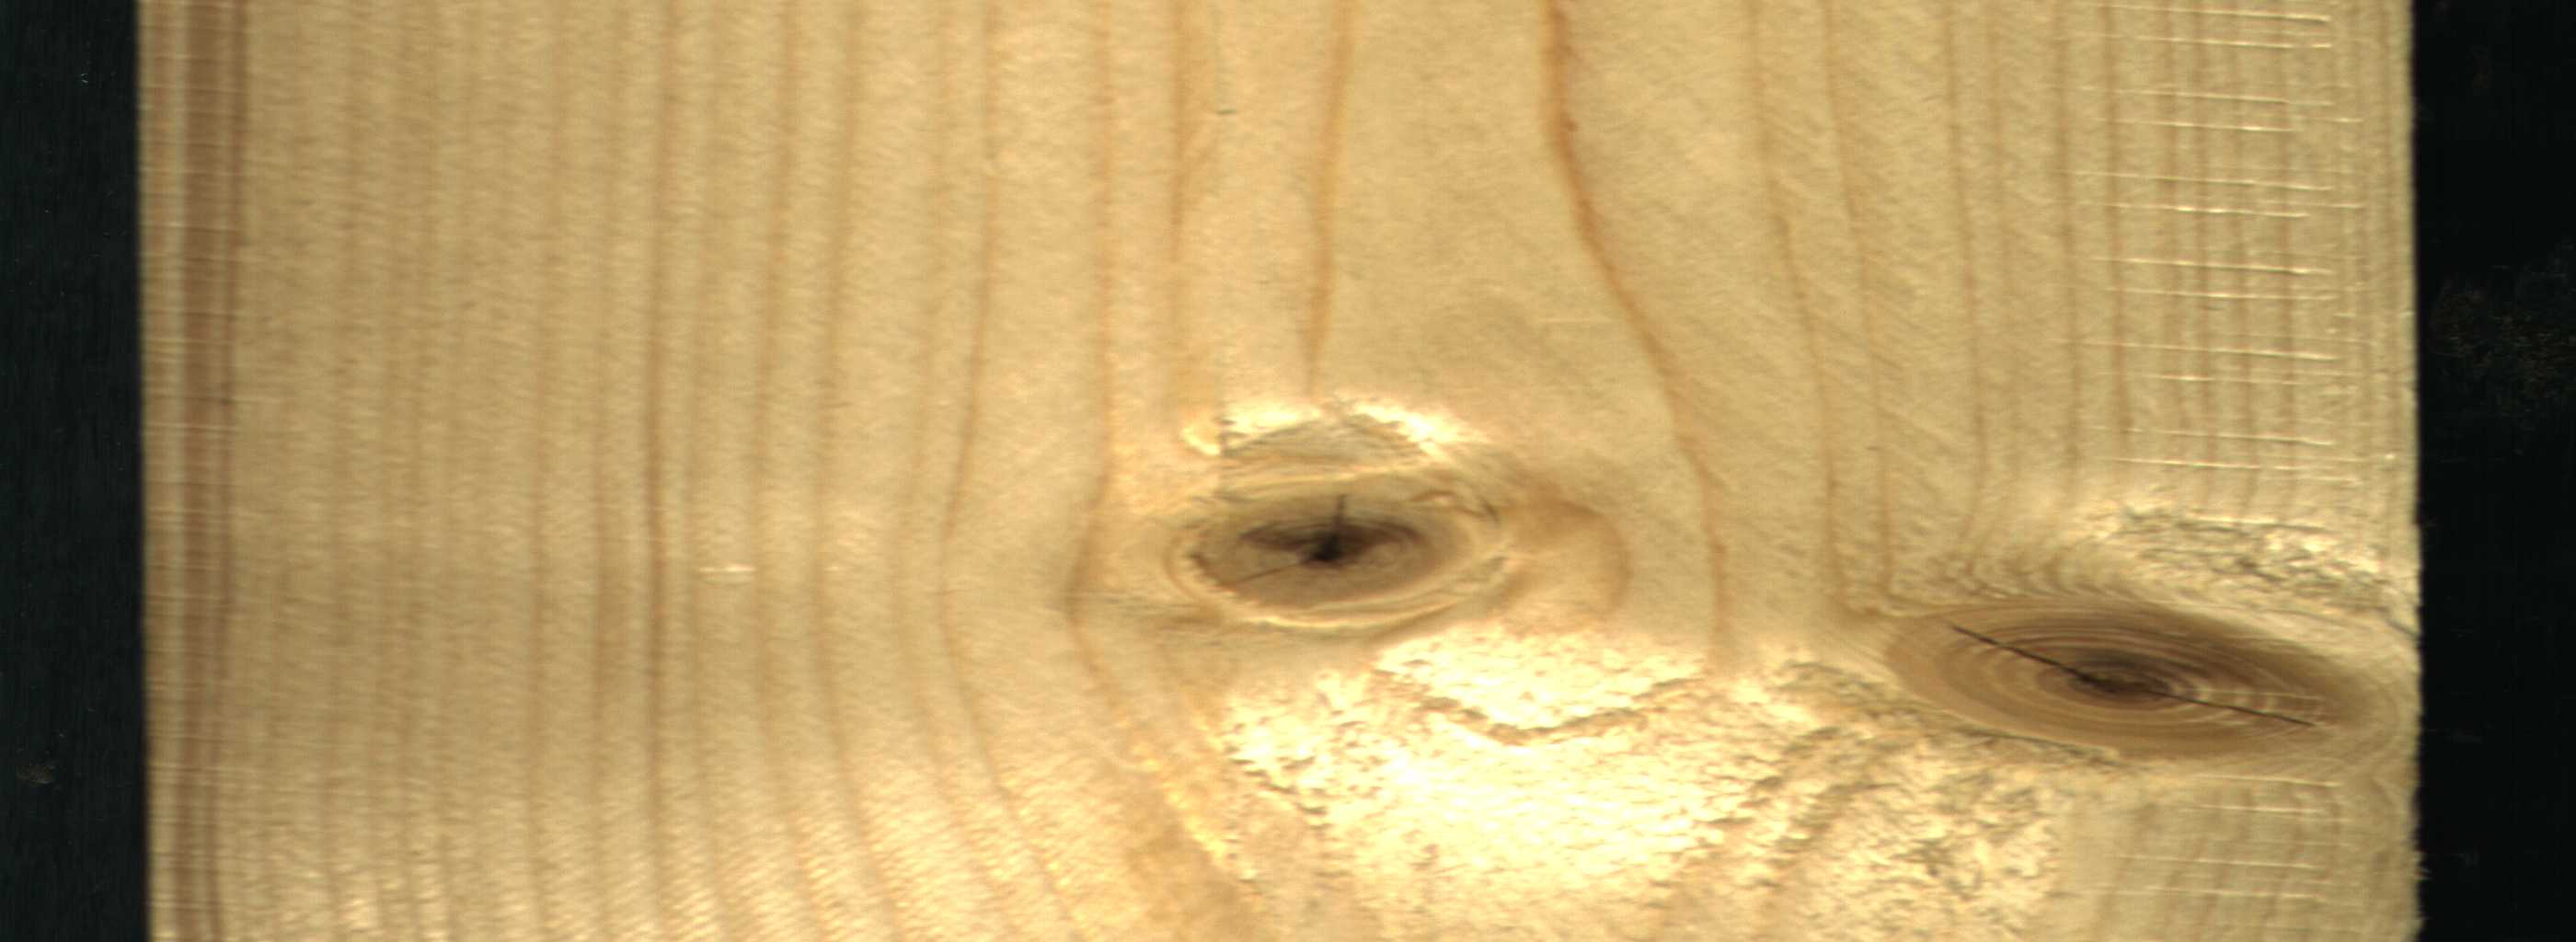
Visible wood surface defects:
Quartzity
knot_with_crack
Dead_Knot